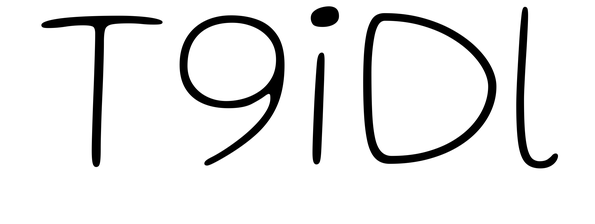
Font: Gluten_Thin